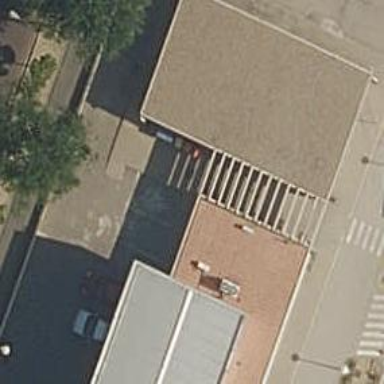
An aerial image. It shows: Building that houses police offices.